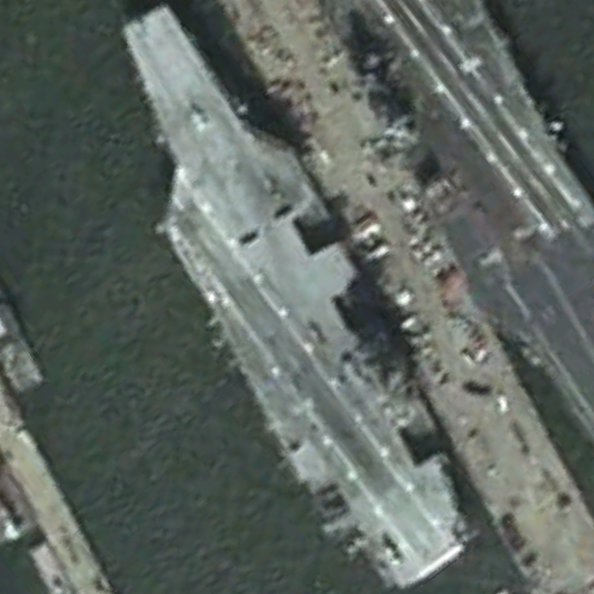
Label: aircraft_carrier